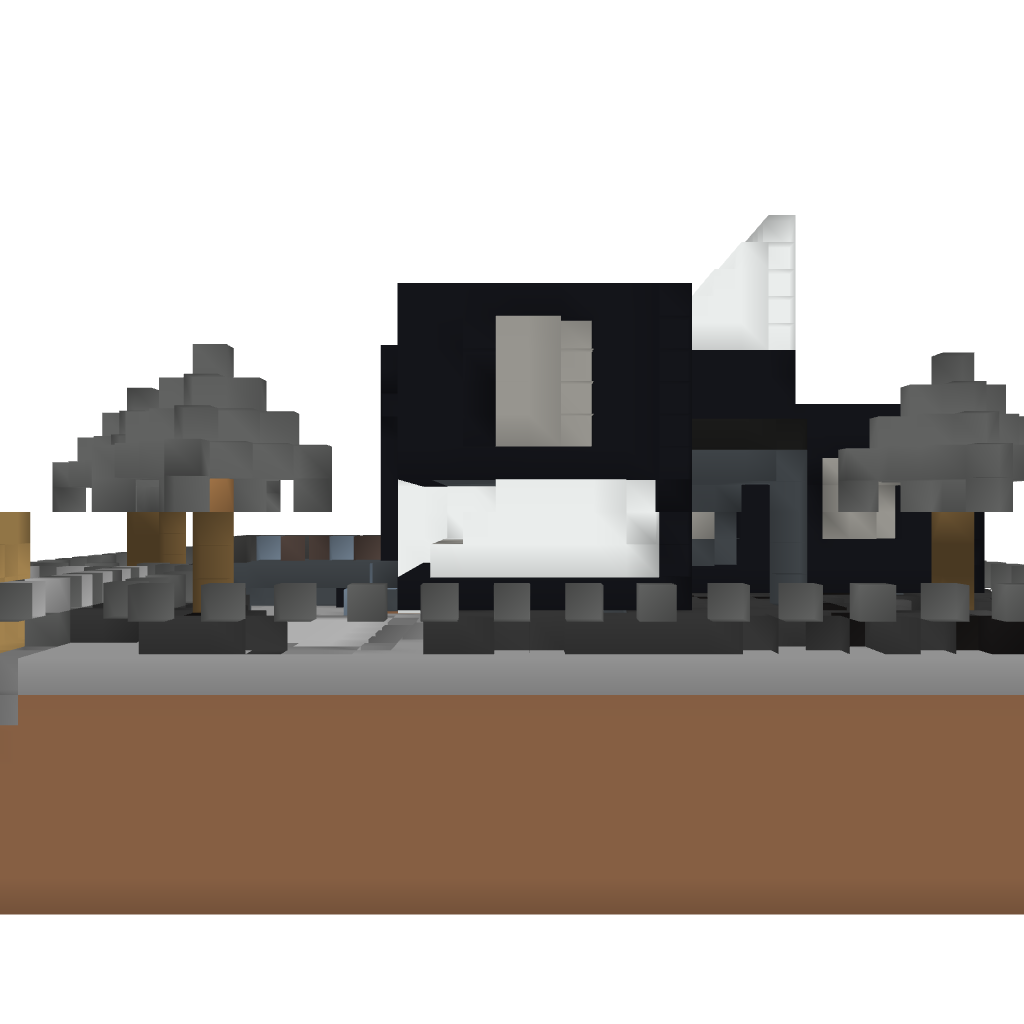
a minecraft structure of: Modern House #1